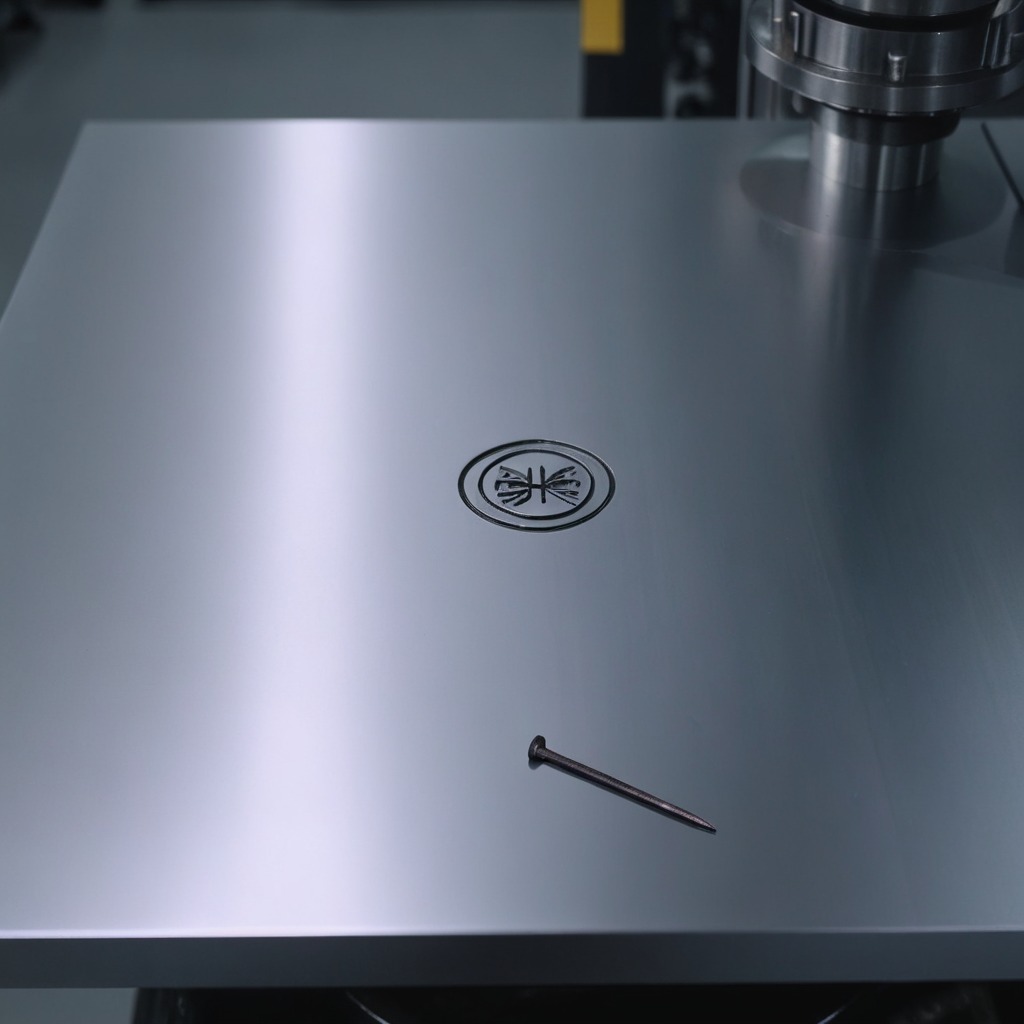
A nail is lying on a metal table in a machine shop under fluorescent lights.